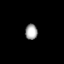
Tissue: skin
Cell type: Epithelial cells
Senescence score: 0.7059
Nuclear area (px): 184
Mean DAPI intensity: 165.609